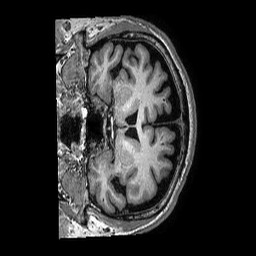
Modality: T1w
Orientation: coronal
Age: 63
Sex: male
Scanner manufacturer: philips
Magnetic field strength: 3 T
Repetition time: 0.00662 s
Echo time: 0.002962 s